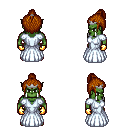
a pixel art fantasy rpg character, male body template, orc, green skin, underdress, teal pants, brunette short topknot hairstyle, silver tiara, gold gloves, ghillies, four views (front, back, left, right), 2x2 character sprite sheet, small pixel art, hard edges, no anti-aliasing